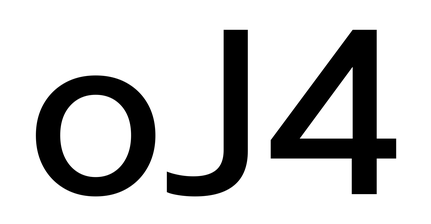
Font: InstrumentSans_Medium